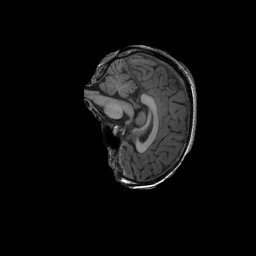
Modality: T1w
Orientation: sagittal
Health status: ill
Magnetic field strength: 3 T